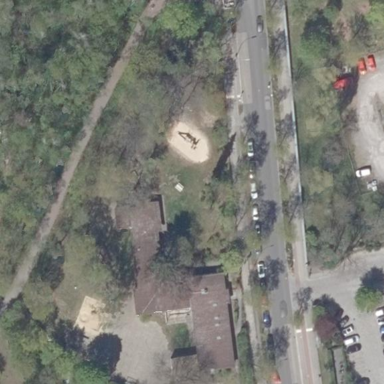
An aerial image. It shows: Kindergarten.